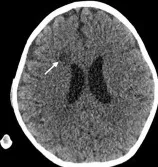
Computed tomography of the brain showing multiple infarcts in the right frontal lobe (white arrow).
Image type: radiology (ct)